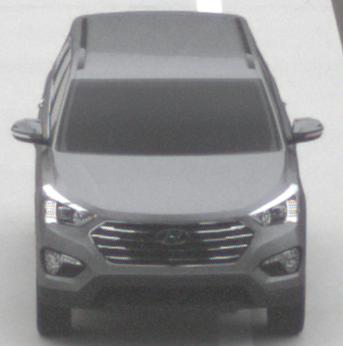
Make: Hyundai
Model: Santa Fe 2.4 GDI
Detailed model: Santa Fe (DM)
Model produced from: 2017/08
Model produced until: 2018/01
Doors: 5
Color: gray
Road condition: dry road
Daytime: morning or afternoon
Contrast: low contrast